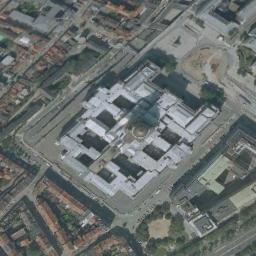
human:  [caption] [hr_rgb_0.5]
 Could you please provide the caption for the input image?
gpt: Many buildings are beside the palace .

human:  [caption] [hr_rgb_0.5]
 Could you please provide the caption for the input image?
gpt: There are four trapezoidal lawns in front of the palace .

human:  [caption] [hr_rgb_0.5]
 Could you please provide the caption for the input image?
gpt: The white palace has a tower and a square and the palace is surrounded by lots of other buildings .

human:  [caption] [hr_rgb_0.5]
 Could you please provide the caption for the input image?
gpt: The palace is surrounded by buildings .

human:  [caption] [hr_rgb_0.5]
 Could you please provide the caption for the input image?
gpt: There are some brown buildings beside the white palace .